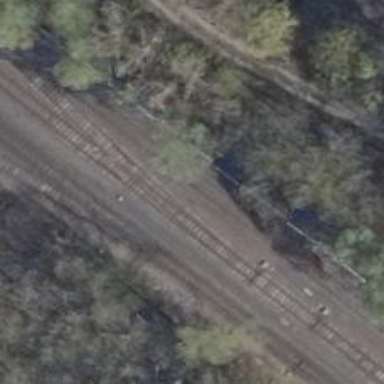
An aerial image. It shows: Railway switch.